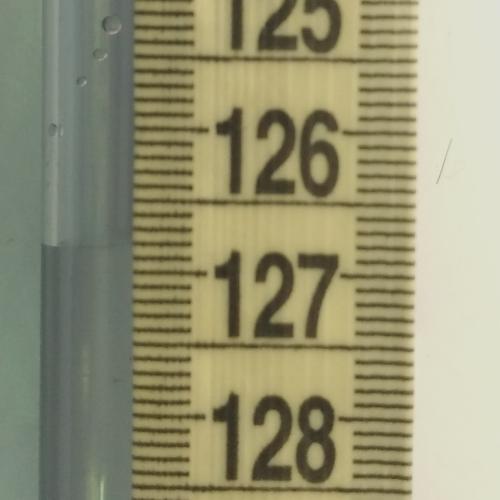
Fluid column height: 126.8 cm